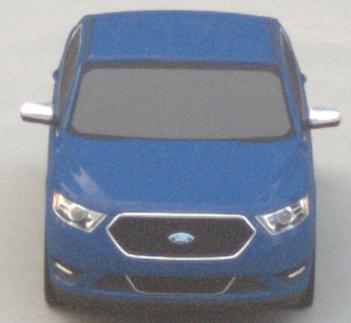
Make: Ford
Model: Taurus
Detailed model: SHO
Model produced from: 2012
Model produced until: 2019
Doors: 4
Color: blue
Road condition: dry road
Daytime: morning or afternoon
Contrast: low contrast